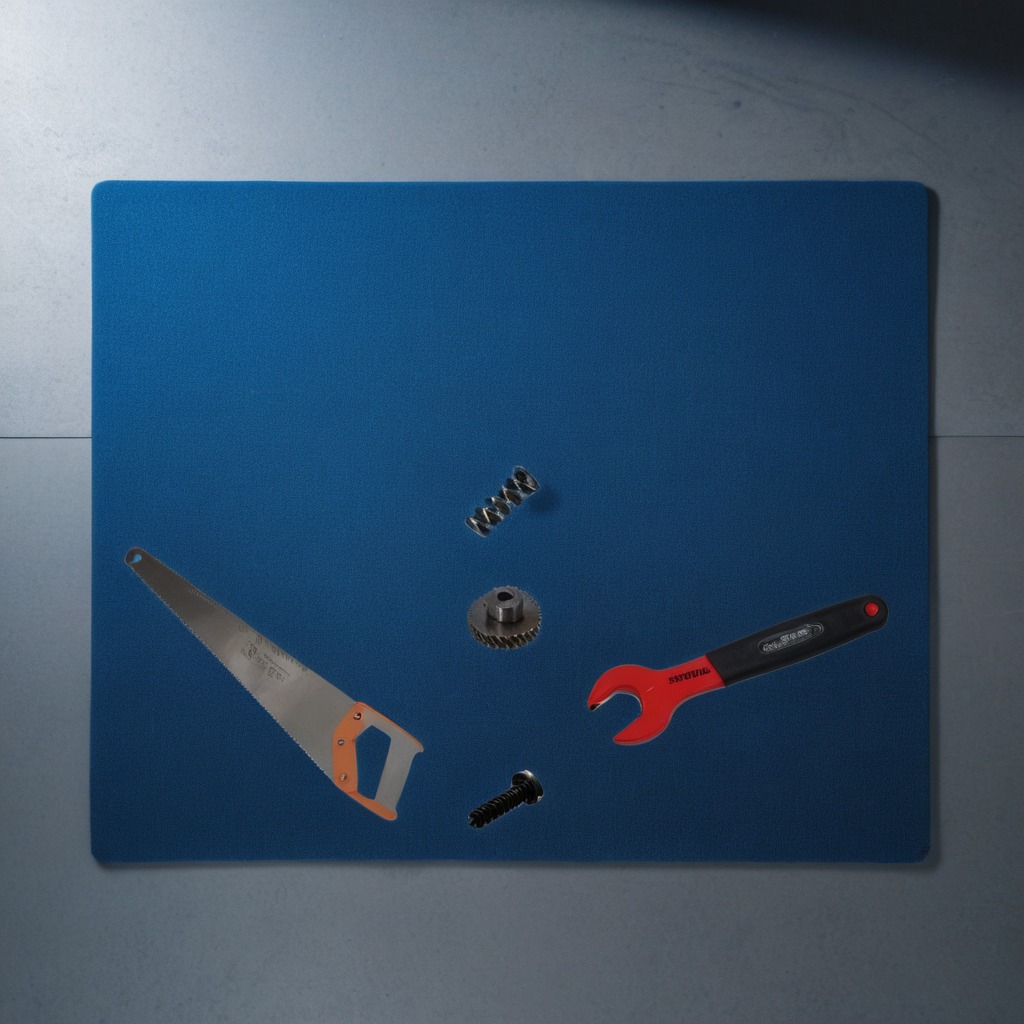
A steel gear with teeth, a metal machine screw, a coiled metal spring, a handheld metal saw, and a wrench are lying on the granite tabletop.